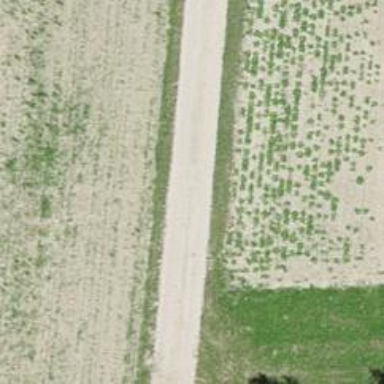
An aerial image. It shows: Unpaved track with grade3 track type.